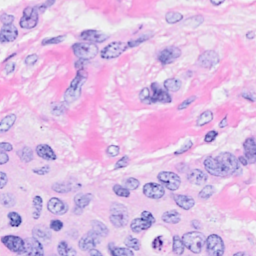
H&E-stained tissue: Breast